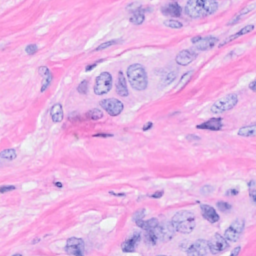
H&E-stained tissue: Breast